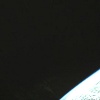
Label: space